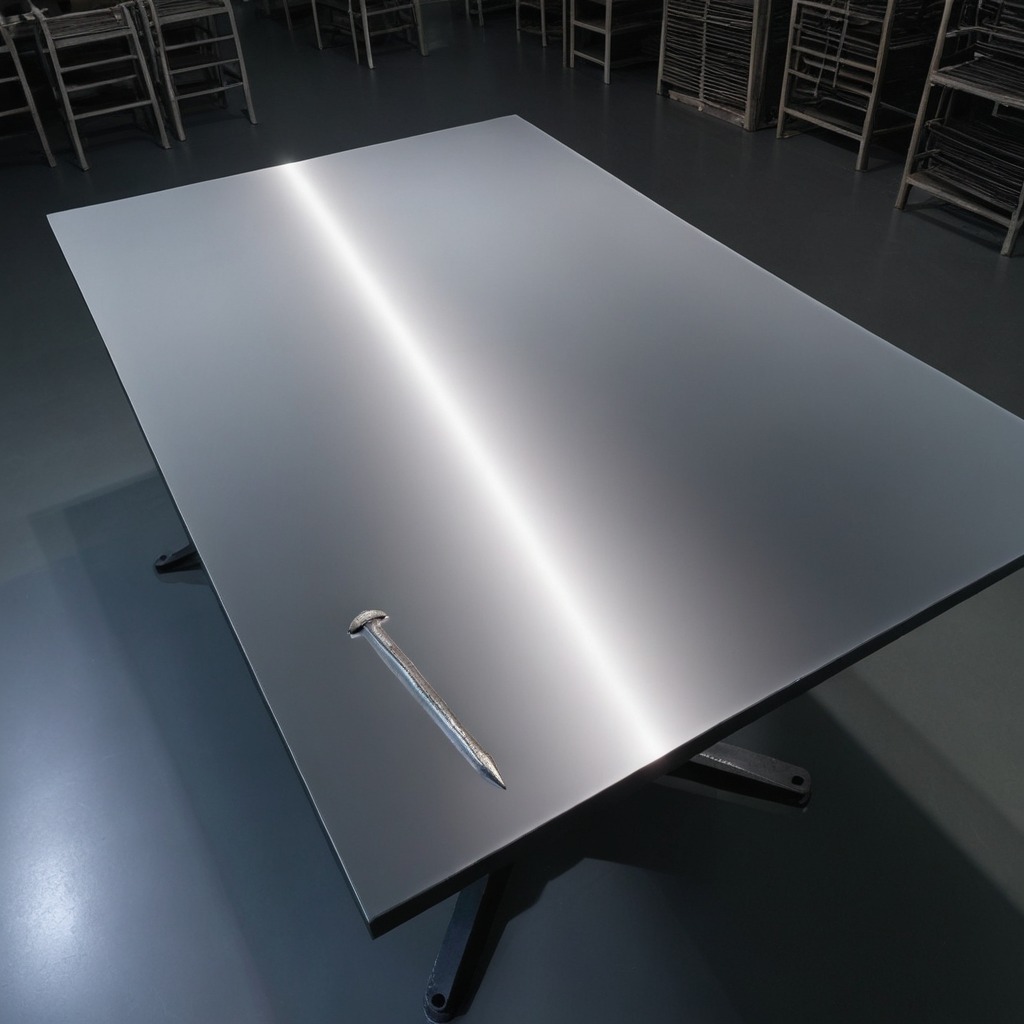
A nail is lying on the tabletop in the basement.